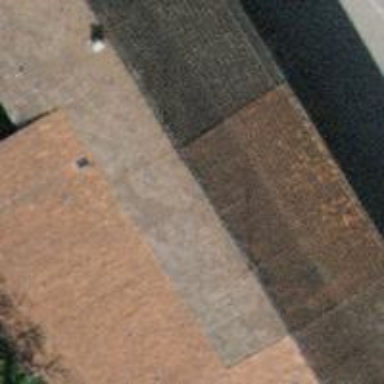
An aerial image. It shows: Gabled roof farm building.